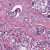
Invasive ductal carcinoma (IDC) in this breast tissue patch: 1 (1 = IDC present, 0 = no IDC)